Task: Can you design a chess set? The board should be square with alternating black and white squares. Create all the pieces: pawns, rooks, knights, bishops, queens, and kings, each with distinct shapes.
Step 1928:
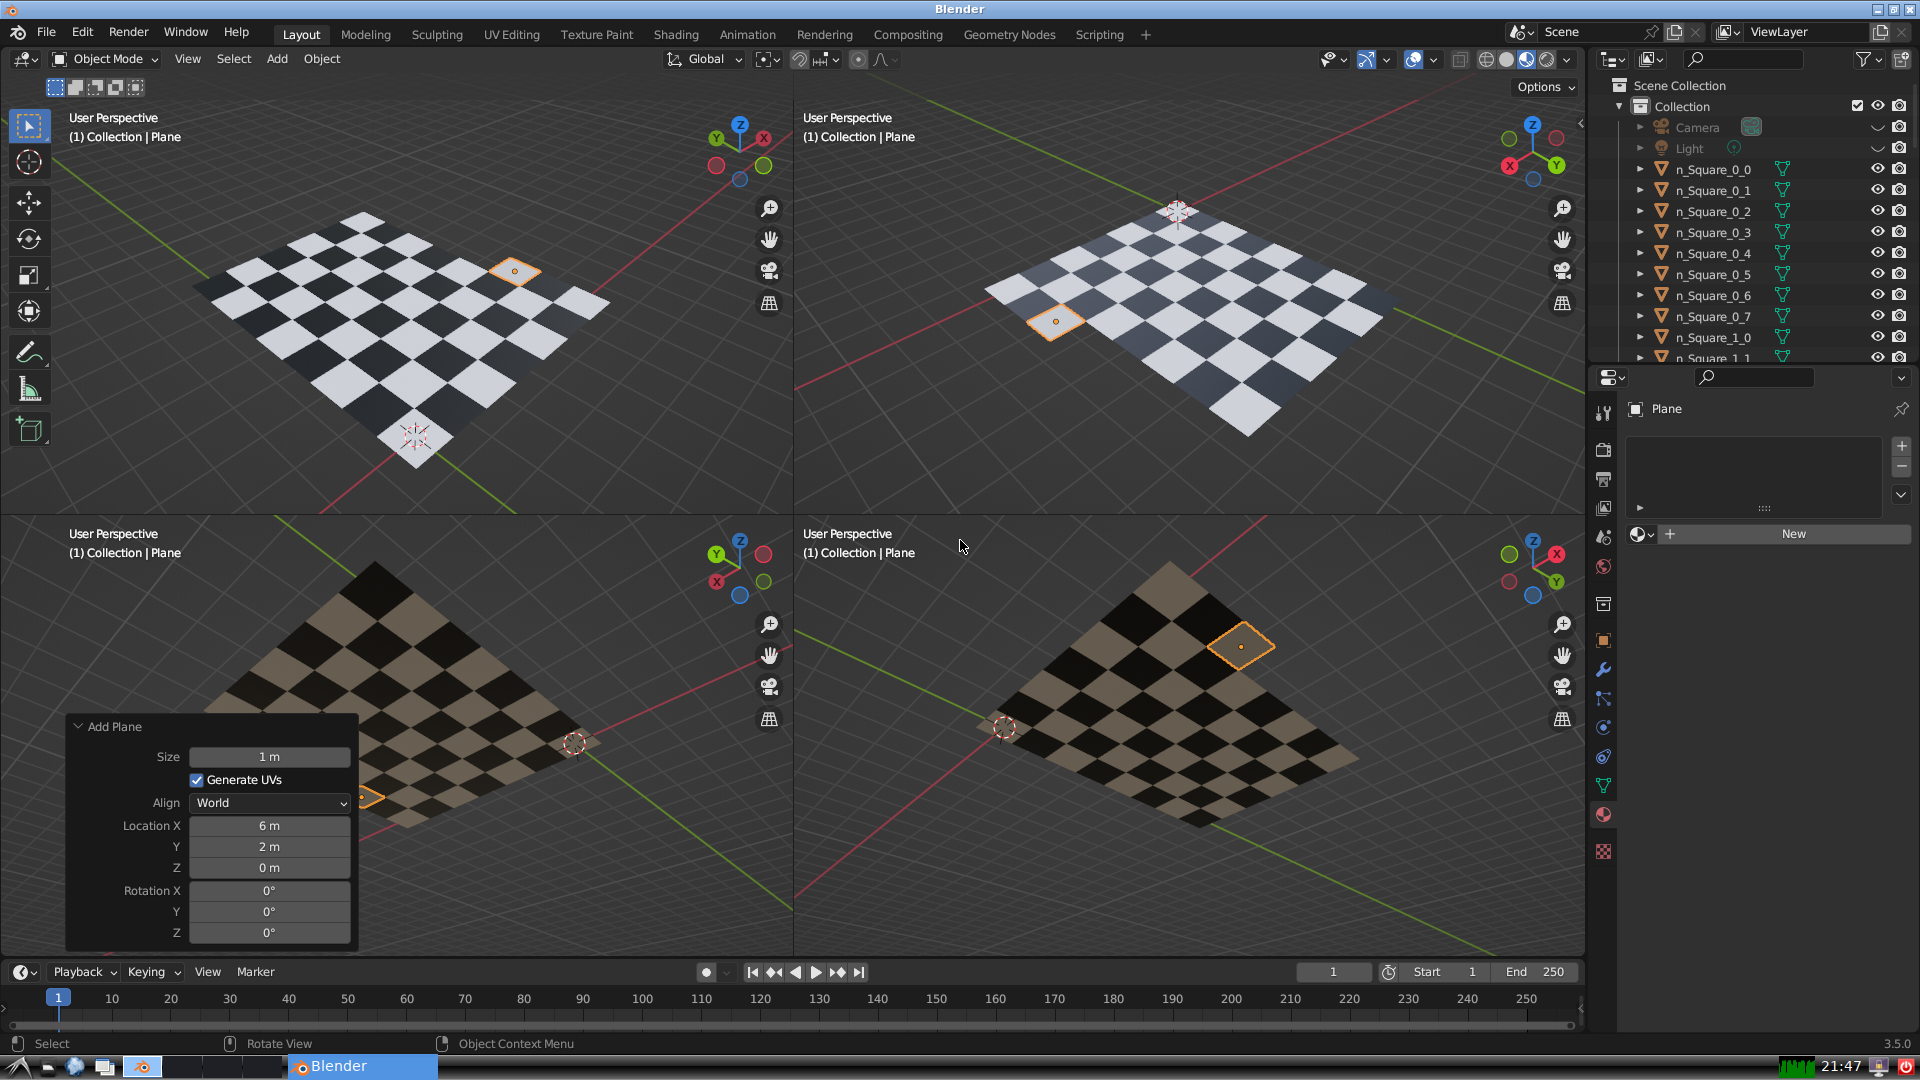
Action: {"mouse_move": [1608, 631]}